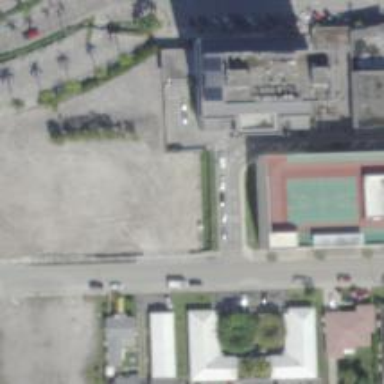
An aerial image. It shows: Alley designed for services.